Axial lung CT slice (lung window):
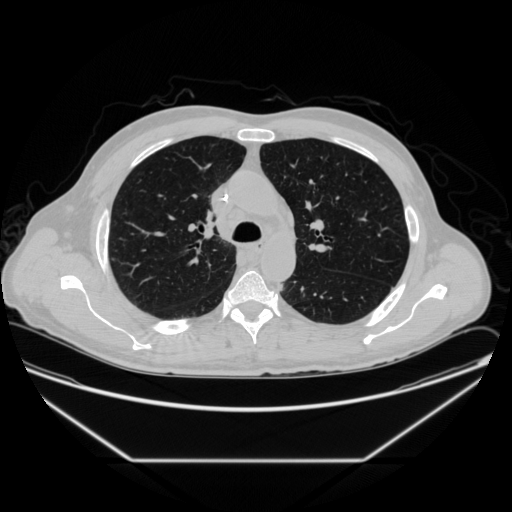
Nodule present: no